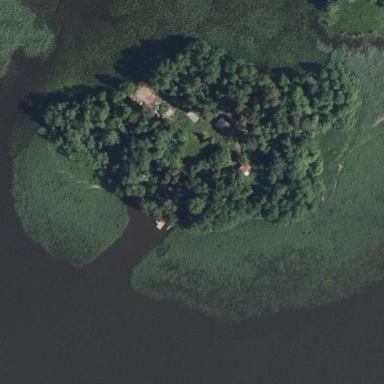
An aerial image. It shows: Islet.